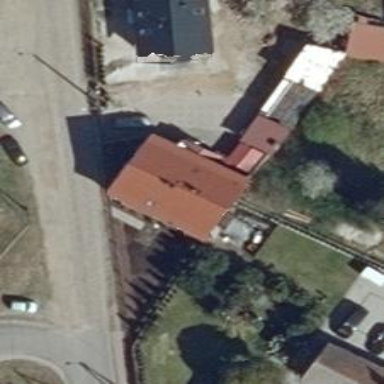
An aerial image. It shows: Residential building.